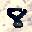
Label: 8